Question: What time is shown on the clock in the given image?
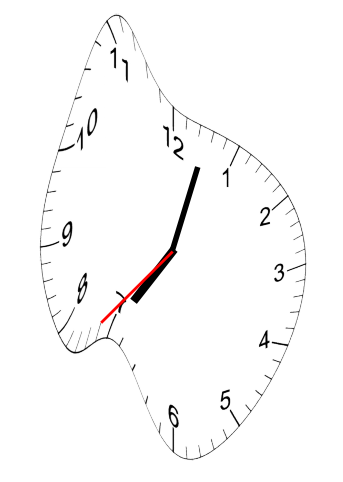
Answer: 07:02:37